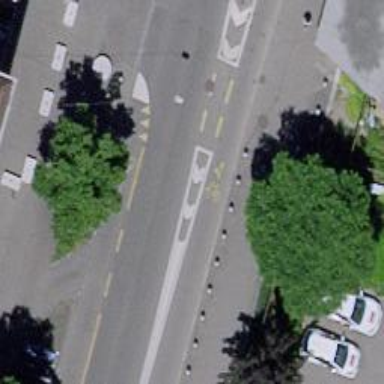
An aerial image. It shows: Bollard barrier.